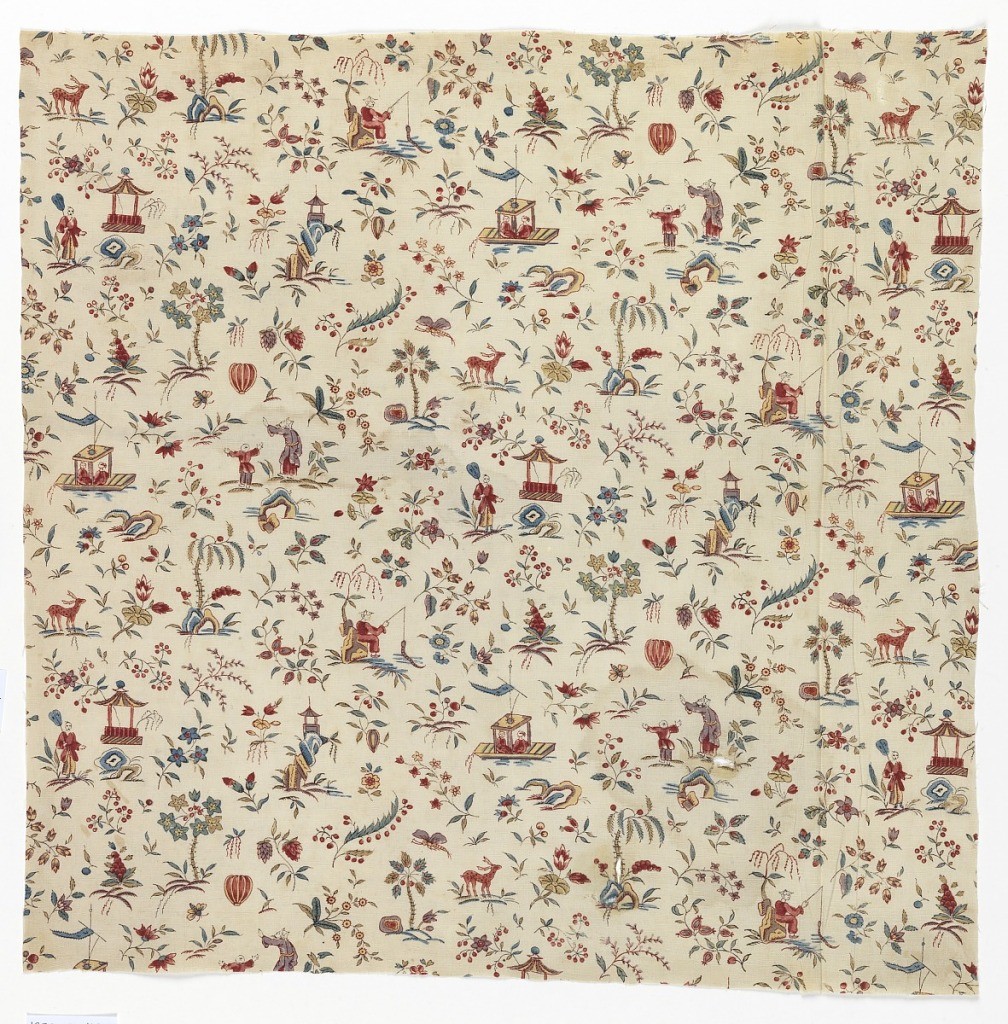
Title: Fragment
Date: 1750–1800
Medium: cotton Technique: block printed and painted on plain weave
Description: Various flowers and trees plus a deer, butterfly, Chinese buildings and people on a white background.